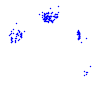
Particle: proton